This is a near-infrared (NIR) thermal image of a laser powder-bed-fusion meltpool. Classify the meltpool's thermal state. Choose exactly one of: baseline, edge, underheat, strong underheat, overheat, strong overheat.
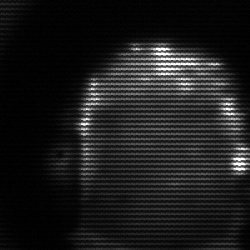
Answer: baseline